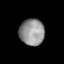
Tissue: lung
Cell type: Epithelial cells
Senescence score: 0.5684
Nuclear area (px): 641
Mean DAPI intensity: 147.615